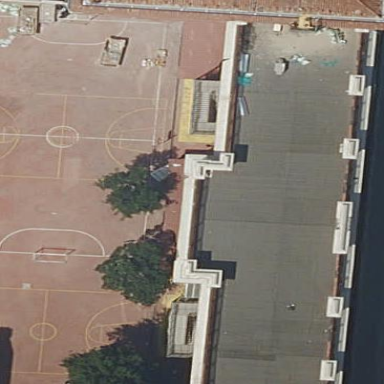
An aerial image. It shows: School.